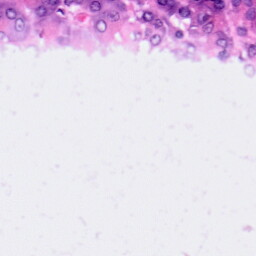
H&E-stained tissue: Pancreatic